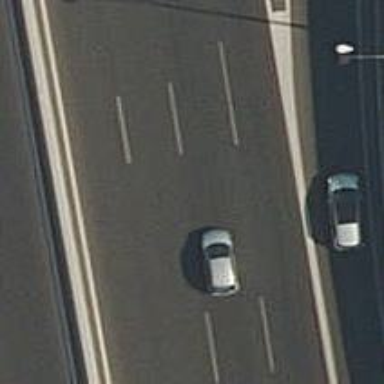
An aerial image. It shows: Asphalt motorway.